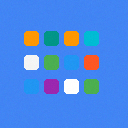
Screen state: on